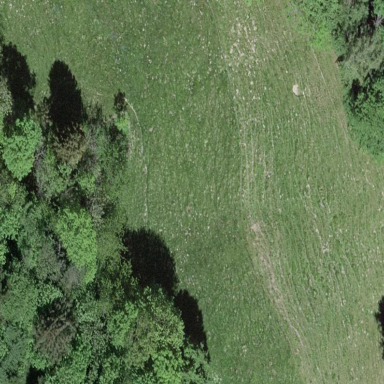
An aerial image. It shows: Beautiful meadow.